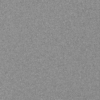
Label: dusty